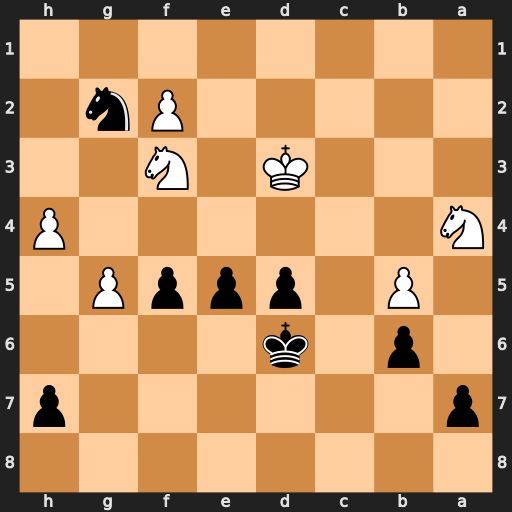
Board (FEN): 8/p6p/1p1k4/1P1pppP1/N6P/3K1N2/5Pn1/8
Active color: b
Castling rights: -
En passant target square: -
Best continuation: e4+ Kd4 exf3